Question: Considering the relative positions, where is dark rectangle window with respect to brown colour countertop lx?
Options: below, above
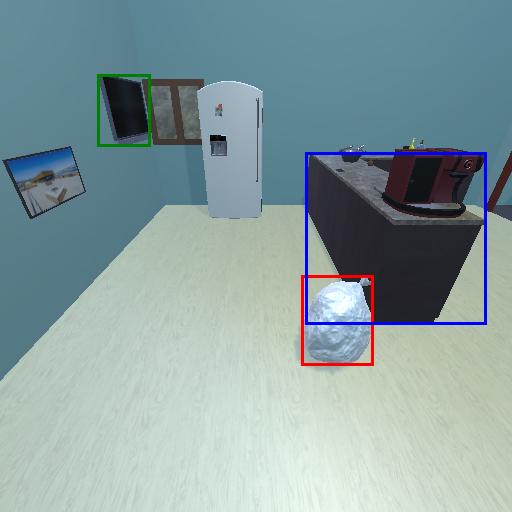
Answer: below